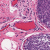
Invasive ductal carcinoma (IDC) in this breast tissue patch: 0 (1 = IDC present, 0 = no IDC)